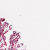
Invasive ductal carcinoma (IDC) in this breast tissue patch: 0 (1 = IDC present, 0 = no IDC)